Current action and preconditions to check: trajectory_clear

Your task: For each precondition in the list above, predict whether it will hold at this action.

Consider the current scene as observed from the mobile robot's camera, and analyze the predicted future states of all dynamic agents (e.g., people, animals, vehicles, or any moving entities) within the NEXT SECOND.

IMPORTANT: Only answer "very likely" if you are absolutely certain—based on strong, clear evidence—that a dynamic agent will violate the precondition in the predicted future state. Do NOT answer "very likely" for unlikely, ambiguous, or low-probability risks.

Ask yourself for each precondition: Is there a high probability, with clear and convincing evidence, that the predicted future states of any dynamic agent will interfere with the predicted future state of the currently executing action within the NEXT SECOND, causing that precondition to fail?

Assess the risk level based on these predictions. Use "likely" or "very likely" if motions create a clear risk of interference.

Use "neutral" or "improbable" if agents are nearby but their predicted paths are clearly diverging or non-conflicting.

Failure Risk Categories: "very improbable", "improbable", "neutral", "likely", "very likely"

Answer Format: Output ONLY the probability_of_failure value from these categories: "very improbable", "improbable", "neutral", "likely", "very likely"

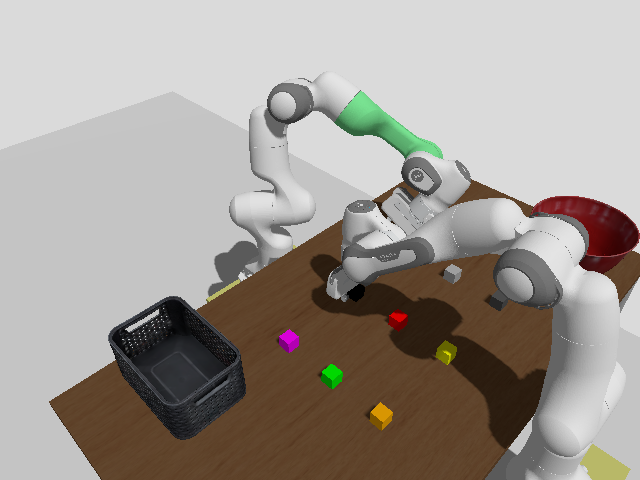

Answer: improbable